Question: I have a TableRow containing String data displayed as minutes.
I want to order/sort that column data programmatically.
Is that possible? I really need that feature.

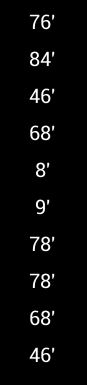
Answer: The image you showed does not look like a single 'TableRow'; in fact, it looks like 10.
Regardless, what you should do is keep a list of some kind with your data, and keep it sorted. An easy way to do this is keep a list of integers representing your minutes (in this case, 76, 84, 46, 68, 8, 9, 78, 78, 68, 46), then sort it. You can then re-fill your layout objects (whatever they are) with the sorted data.
'''
ArrayList<Integer> minutes = new ArrayList<Integer>();
minutes.add(76);
minutes.add(84);
// ...
minutes.add(46);
Collections.sort(minutes);
'''
Then, if you have your views already set up, you can reference each one using 'findViewById()', and call 'setText()' on them to give them information, or create the views based on the data:
'''
ViewGroup group = ...; // Might be a TableRow, LinearLayout, whatever...
group.removeAllViews();
for (Integer i : minutes) {
// Create a new view
yourView.setText(i + "'"); // Put it in 0' format
group.addView(yourView);
}
'''
Then, your 'group' layout will contain a set of views representing your 'minutes' array.
For what it's worth, it would be better to use a 'ListView' here; this is what it was designed for.